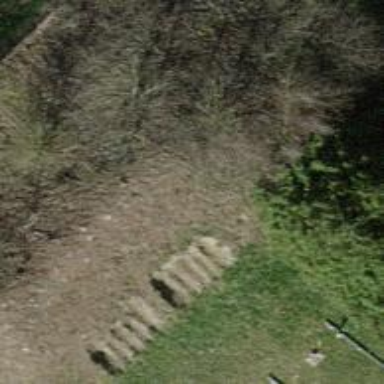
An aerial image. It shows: Embankment with two sides.